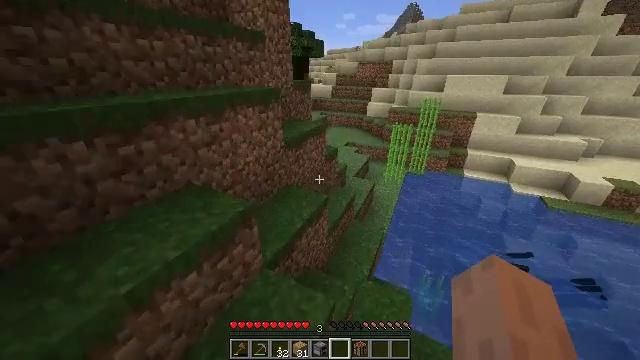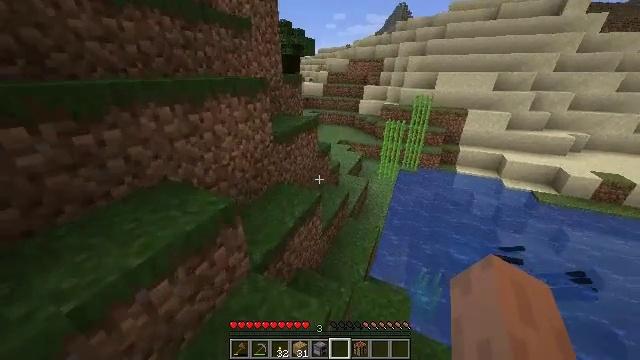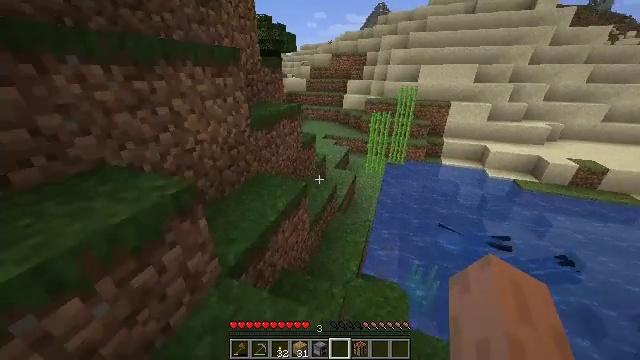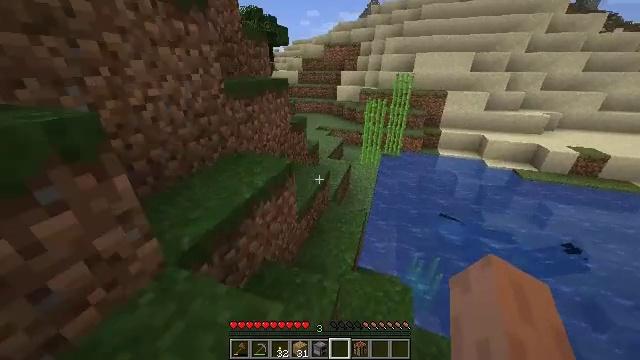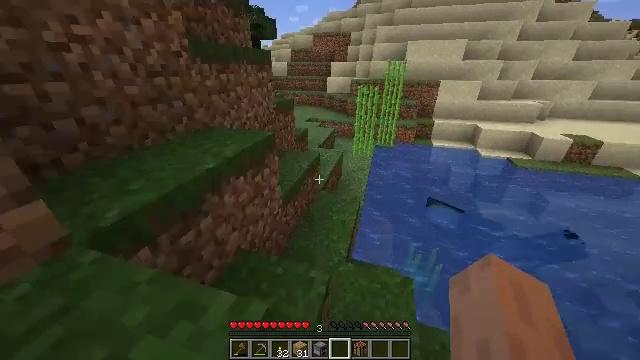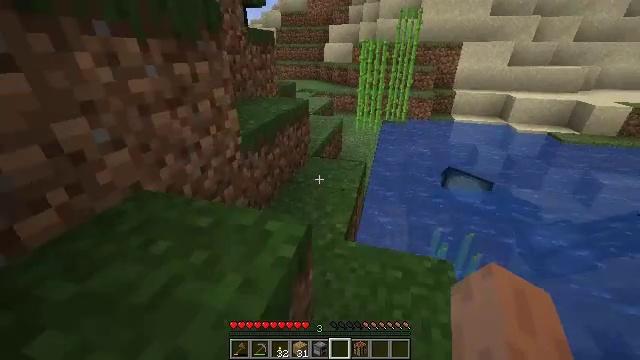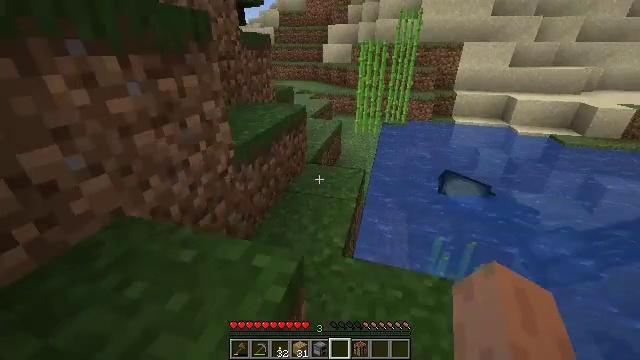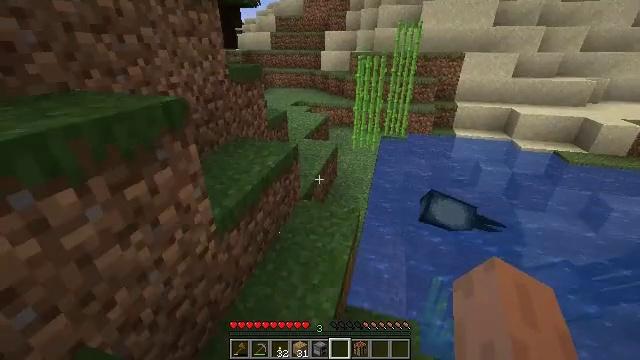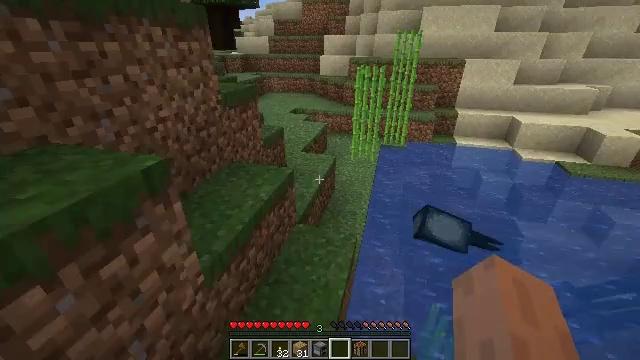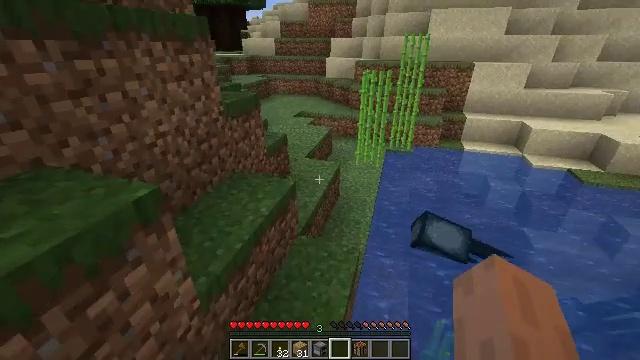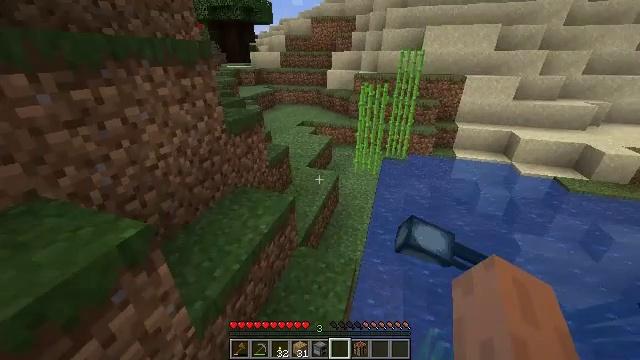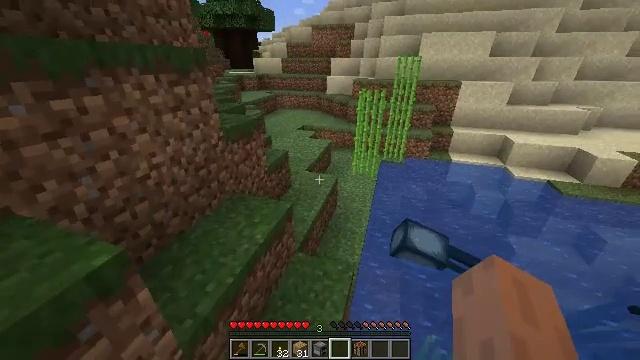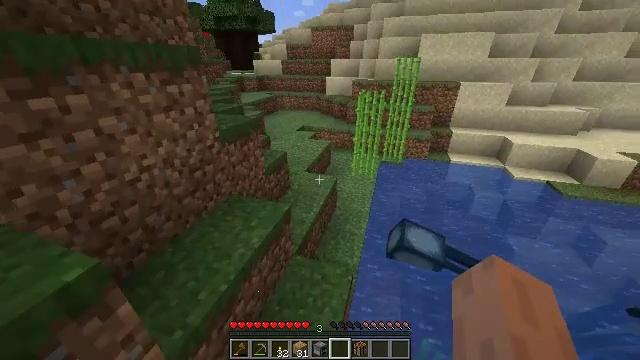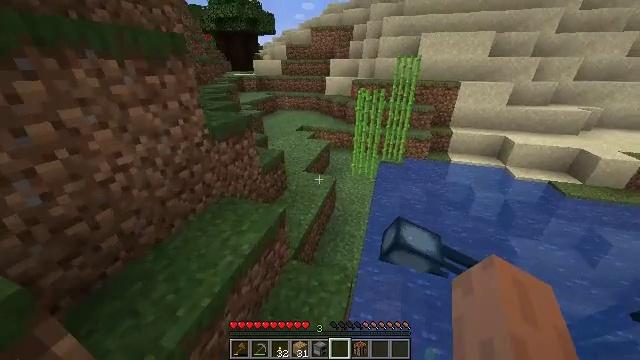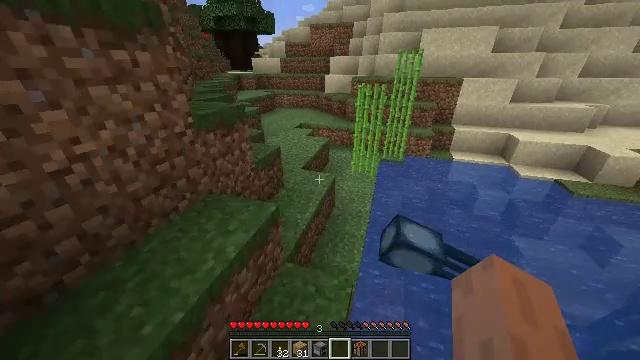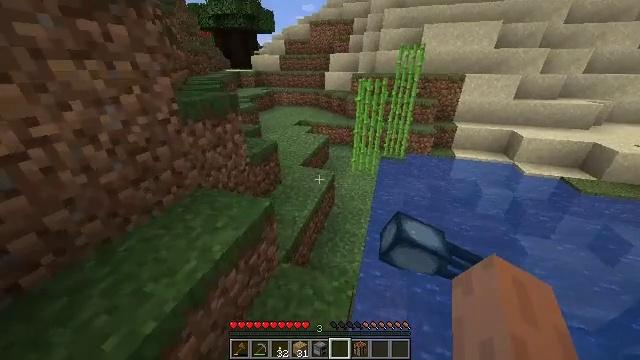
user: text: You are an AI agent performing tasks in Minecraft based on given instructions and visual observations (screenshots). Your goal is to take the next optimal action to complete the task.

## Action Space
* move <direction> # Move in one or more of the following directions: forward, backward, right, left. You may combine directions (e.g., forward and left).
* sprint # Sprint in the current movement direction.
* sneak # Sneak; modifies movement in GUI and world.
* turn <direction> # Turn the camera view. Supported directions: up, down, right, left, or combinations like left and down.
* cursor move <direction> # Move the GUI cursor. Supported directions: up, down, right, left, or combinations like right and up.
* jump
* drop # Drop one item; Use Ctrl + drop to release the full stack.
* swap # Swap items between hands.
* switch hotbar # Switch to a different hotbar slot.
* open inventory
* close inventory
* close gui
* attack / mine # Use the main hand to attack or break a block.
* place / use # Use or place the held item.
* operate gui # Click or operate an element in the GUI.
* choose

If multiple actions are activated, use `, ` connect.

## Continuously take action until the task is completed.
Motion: motion action
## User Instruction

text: Chop down the red mushroom block.
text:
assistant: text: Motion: move forward, sprint, turn right, jump
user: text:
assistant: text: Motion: move forward, sprint, turn right, jump
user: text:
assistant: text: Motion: move forward, sprint, turn right, jump
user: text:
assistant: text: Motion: move forward, sprint, turn right, jump
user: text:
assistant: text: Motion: move forward, sprint, jump
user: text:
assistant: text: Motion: move forward, sprint, jump
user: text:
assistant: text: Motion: move forward, sprint, jump
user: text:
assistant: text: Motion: move forward, sprint, jump
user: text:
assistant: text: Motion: move forward, sprint, turn left, jump
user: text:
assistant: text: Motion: move forward, sprint, jump
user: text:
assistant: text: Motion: move forward, sprint, jump
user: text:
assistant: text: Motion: move forward, sprint, jump
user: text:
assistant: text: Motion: move forward, sprint, jump
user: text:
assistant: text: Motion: move forward, sprint, jump
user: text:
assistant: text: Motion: move forward, sprint, jump
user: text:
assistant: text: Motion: move forward, sprint, turn left, jump
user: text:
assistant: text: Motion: move forward, sprint, turn left and up, jump
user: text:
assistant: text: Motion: move forward, sprint, turn left, jump
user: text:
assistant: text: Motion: move forward, sprint, jump
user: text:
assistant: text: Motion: move forward, sprint, jump
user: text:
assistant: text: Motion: move forward, sprint, jump
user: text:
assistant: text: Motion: move forward, sprint, turn right, jump
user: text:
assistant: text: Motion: move forward, sprint, jump
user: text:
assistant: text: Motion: move forward, sprint, jump
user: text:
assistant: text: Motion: move forward, sprint, jump
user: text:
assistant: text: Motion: move forward, sprint, jump
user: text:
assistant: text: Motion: move forward, sprint, jump
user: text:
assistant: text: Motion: move forward, sprint, turn left, jump
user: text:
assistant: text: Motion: move forward, sprint, turn left, jump
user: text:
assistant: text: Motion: move forward, sprint, turn left, jump